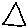
Label: triangle